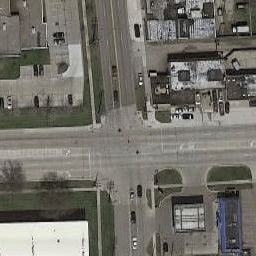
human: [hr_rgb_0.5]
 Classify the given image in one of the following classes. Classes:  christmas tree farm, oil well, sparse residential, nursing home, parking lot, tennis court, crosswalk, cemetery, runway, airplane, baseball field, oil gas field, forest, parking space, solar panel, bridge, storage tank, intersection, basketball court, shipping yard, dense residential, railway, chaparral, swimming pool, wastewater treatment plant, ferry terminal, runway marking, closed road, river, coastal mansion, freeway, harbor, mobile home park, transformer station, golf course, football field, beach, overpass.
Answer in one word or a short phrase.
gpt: intersection